Interaction volume radius: 5 \u00c5
Interaction volume height: 20 \u00c5
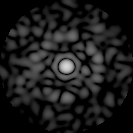
Disorder parameter: 0.8316